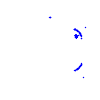
Particle: pion